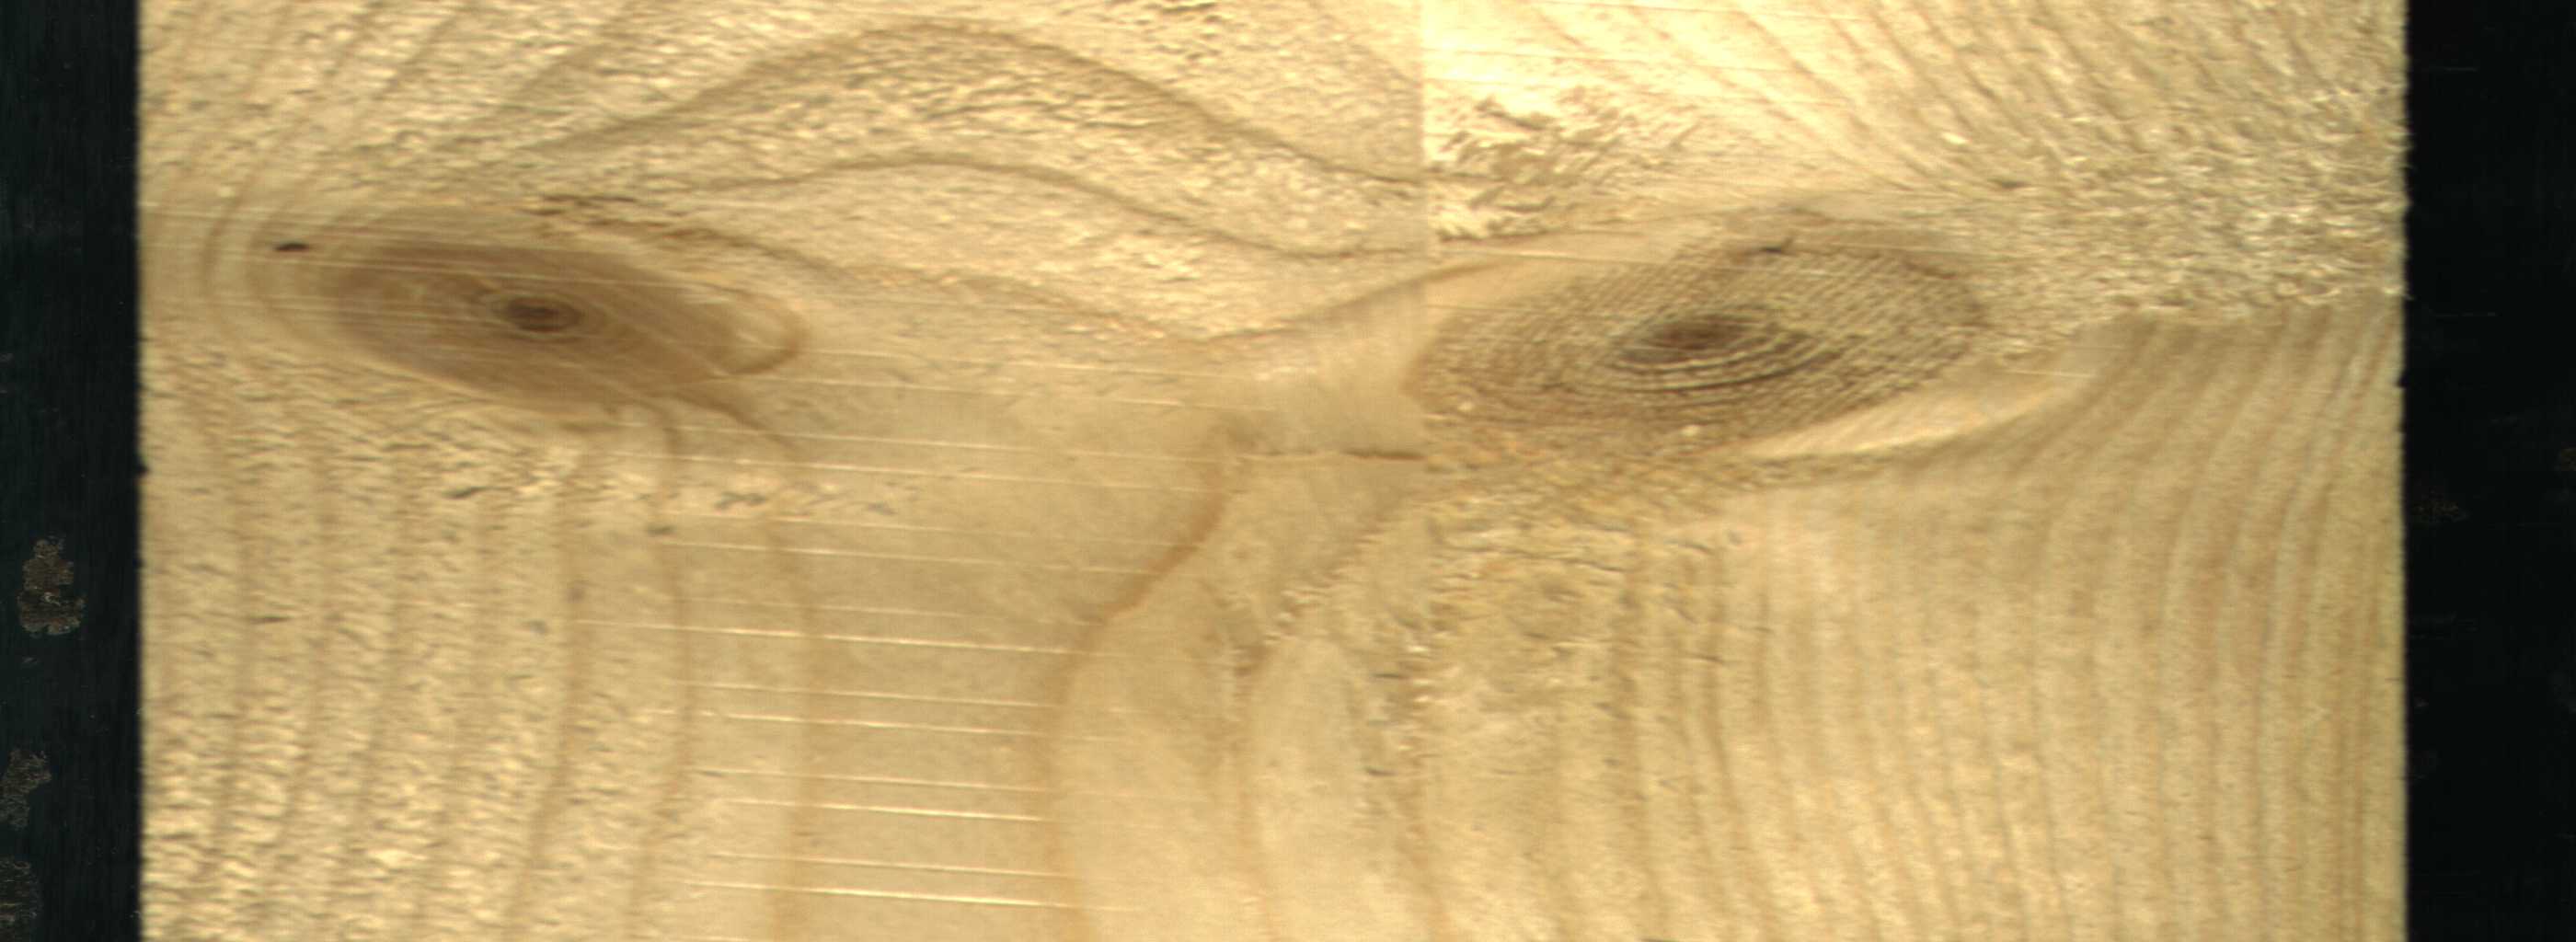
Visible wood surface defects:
Live_Knot
Live_Knot